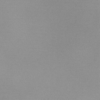
Label: dusty